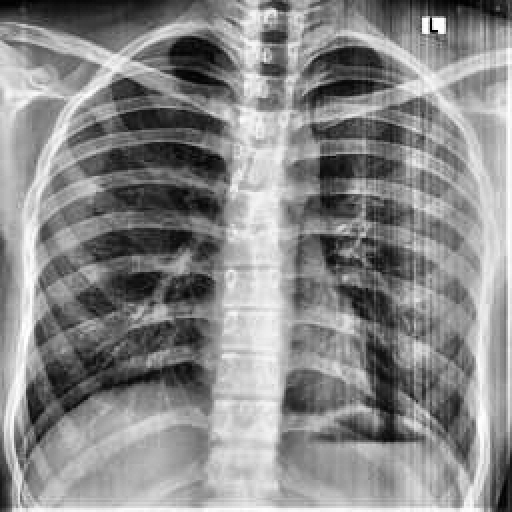
Finding: NORMAL